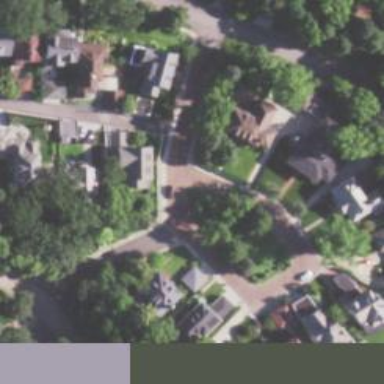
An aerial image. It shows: Residential road with brick surface.